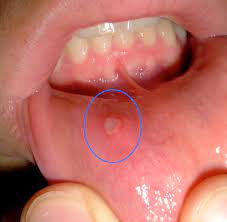
Condition: Mouth Ulcer